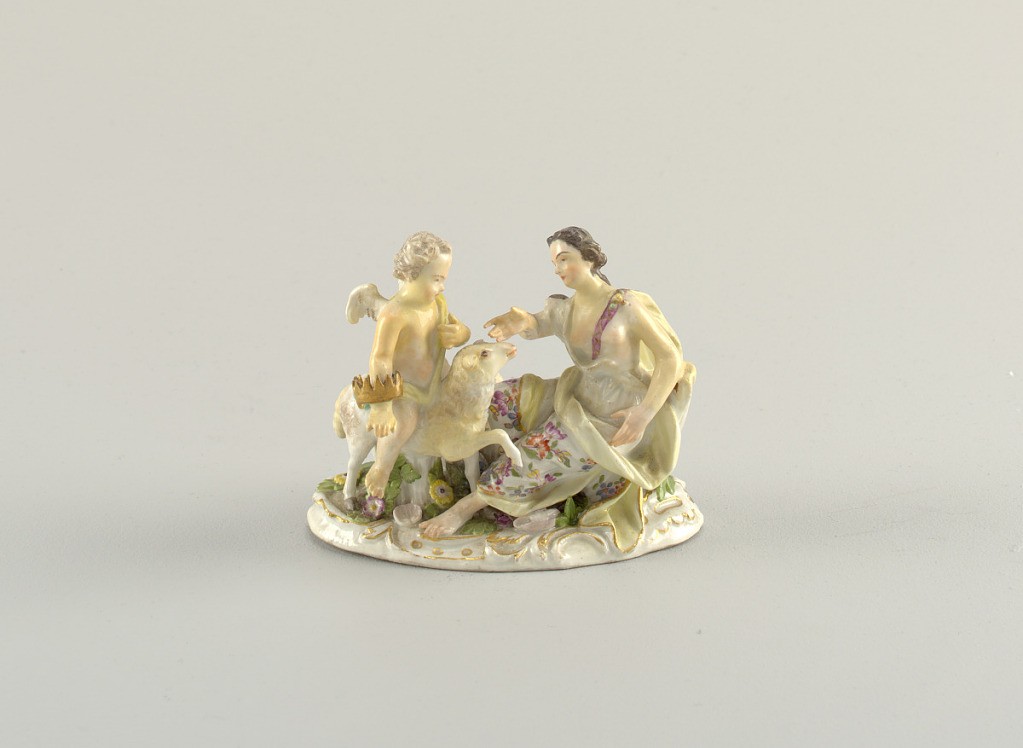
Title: Figural Group of a Cherub and a Seated Lady
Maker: Meissen Porcelain Manufactory, German, active from 1710 to the present
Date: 18th century
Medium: hard paste porcelain, vitreous enamel, gold
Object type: figure
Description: Figural group; a cherub with a grown on one arm rides a lamb to a seated female.